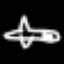
Label: airplane